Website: home-depot
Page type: payment
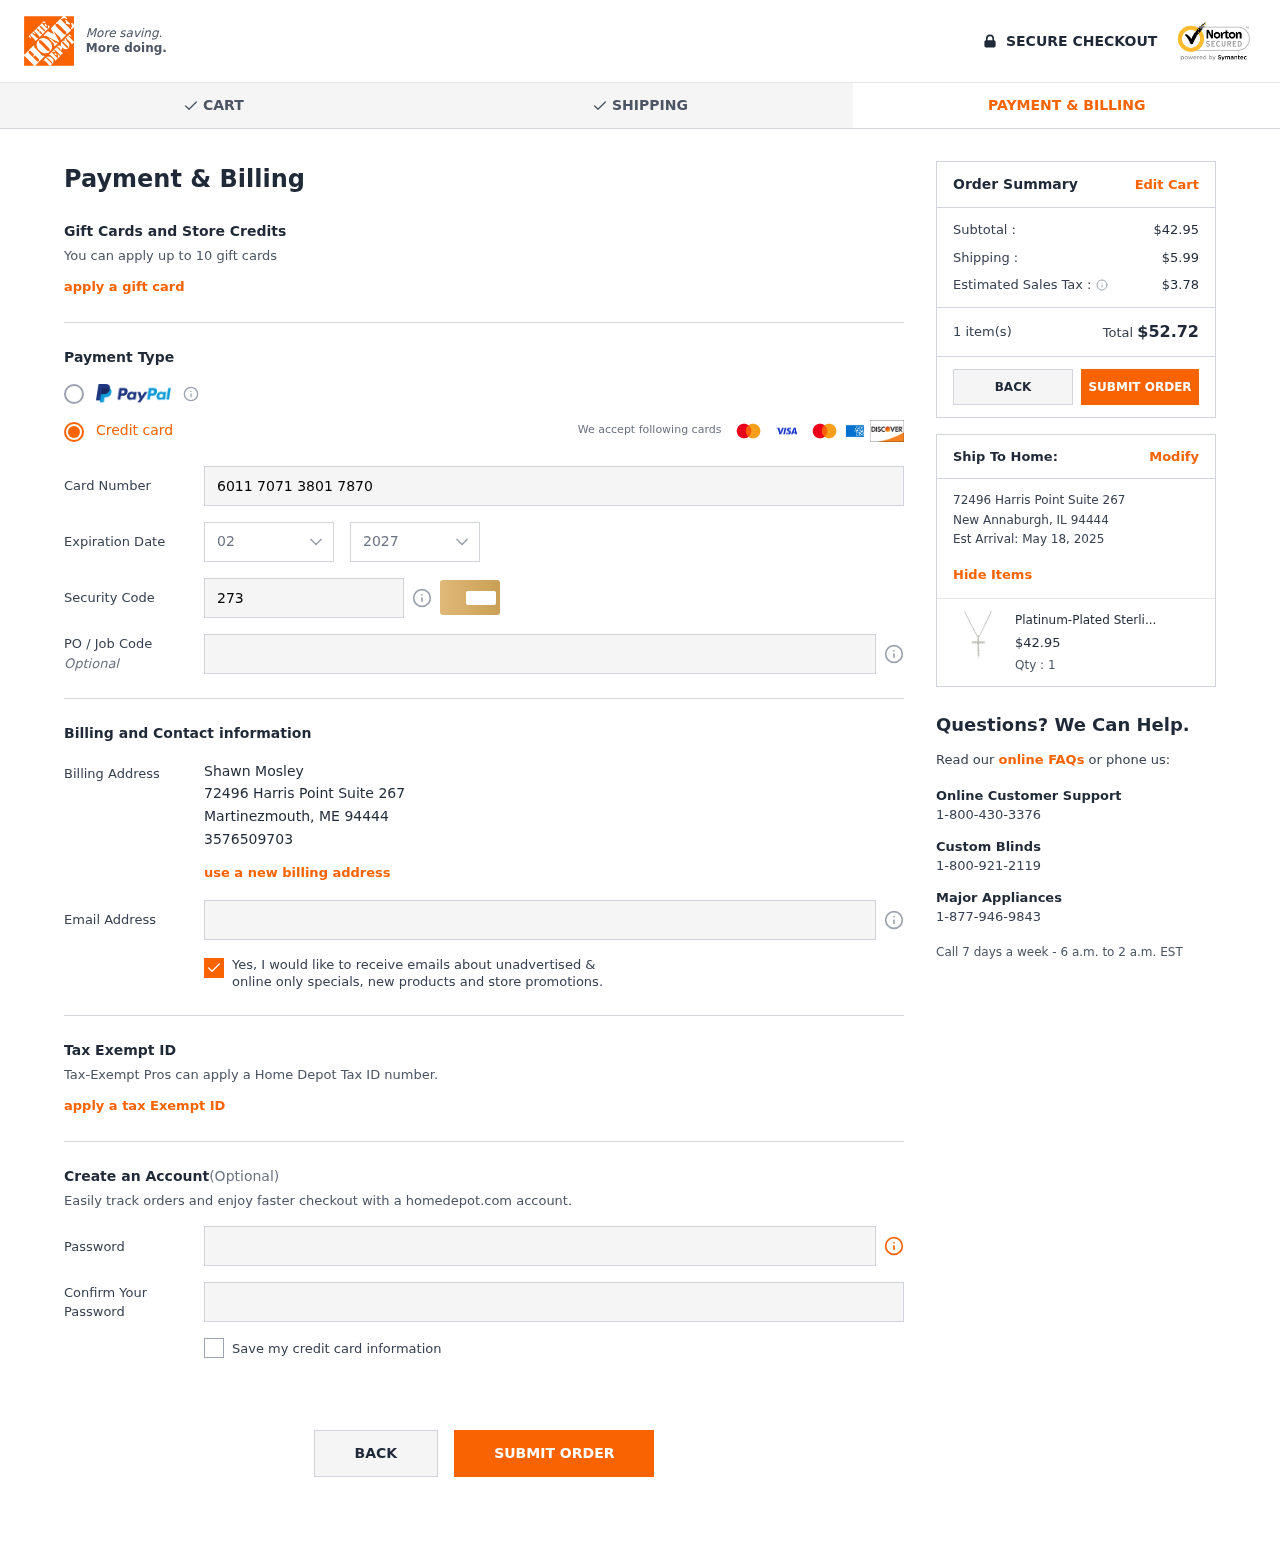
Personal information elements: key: PII_CARD_CVV
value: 273
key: PII_CARD_EXPIRY_MONTH
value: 02
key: PII_CARD_EXPIRY_YEAR
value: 27
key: PII_CARD_NUMBER
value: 6011 7071 3801 7870
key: PII_CITY
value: Martinezmouth
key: PII_CITY2
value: New Annaburgh
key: PII_EMAIL
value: shawn.mosley@hotmail.com
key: PII_FULLNAME
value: Shawn Mosley
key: PII_PHONE
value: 3576509703
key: PII_POSTCODE
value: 94444
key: PII_POSTCODE2
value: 94444
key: PII_STATE_ABBR
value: ME
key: PII_STATE_ABBR2
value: IL
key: PII_STREET
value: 72496 Harris Point Suite 267
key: PII_STREET2
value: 72496 Harris Point Suite 267
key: PII_POSTCODE_FULL
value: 94444
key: PII_POSTCODE_NUMERIC
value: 94444
Product elements: key: PRODUCT1_NAME
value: Platinum-Plated Sterling Silver Cross Pendant Necklace set with Swarovski Zirconia (2 cttw), 18"
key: PRODUCT1_PRICE
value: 42.95
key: PRODUCT1_QUANTITY
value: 1
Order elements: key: ORDER_SUBTOTAL
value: $42.95
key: ORDER_SHIPPING_COST
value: $5.99
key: ORDER_TAX
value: $3.78
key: ORDER_NUM_ITEMS
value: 1 item(s)
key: ORDER_TOTAL
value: $52.72
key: ORDER_DELIVERY_DATE
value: May 18, 2025